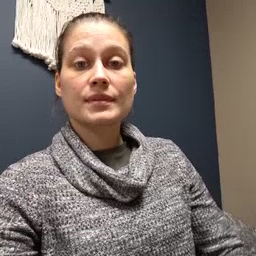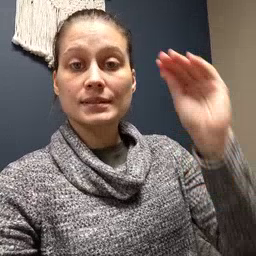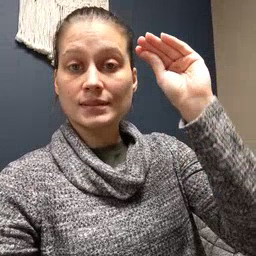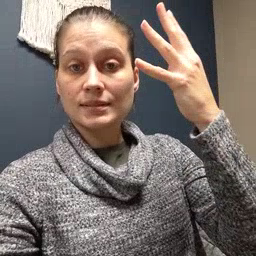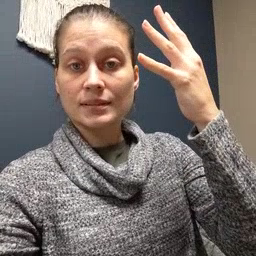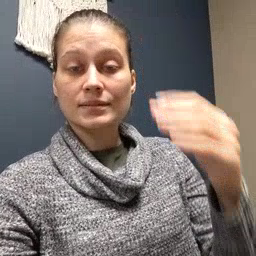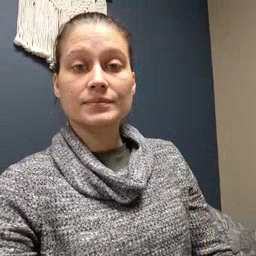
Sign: sun